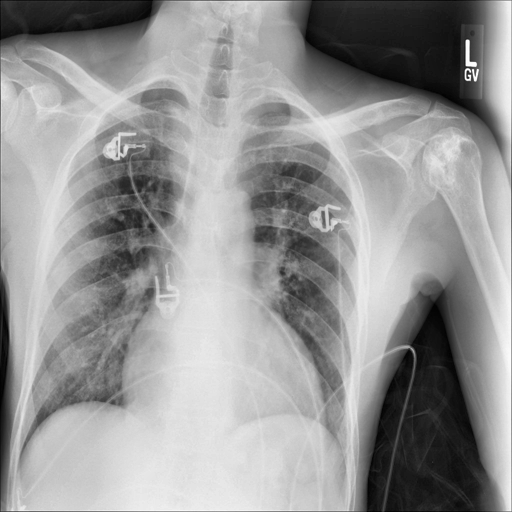
Finding: NORMAL